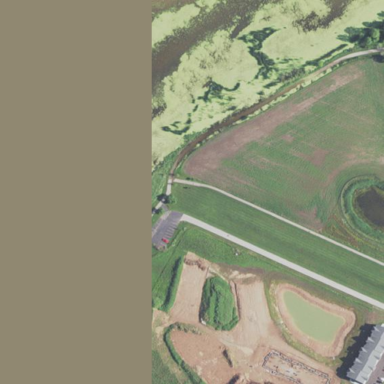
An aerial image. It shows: Marsh wetland.